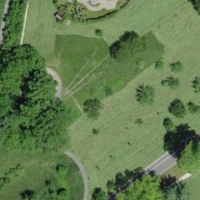
EUNIS habitat code: 53
Species observed at this site:
Podarcis muralis
Prunus padus
Carduelis carduelis